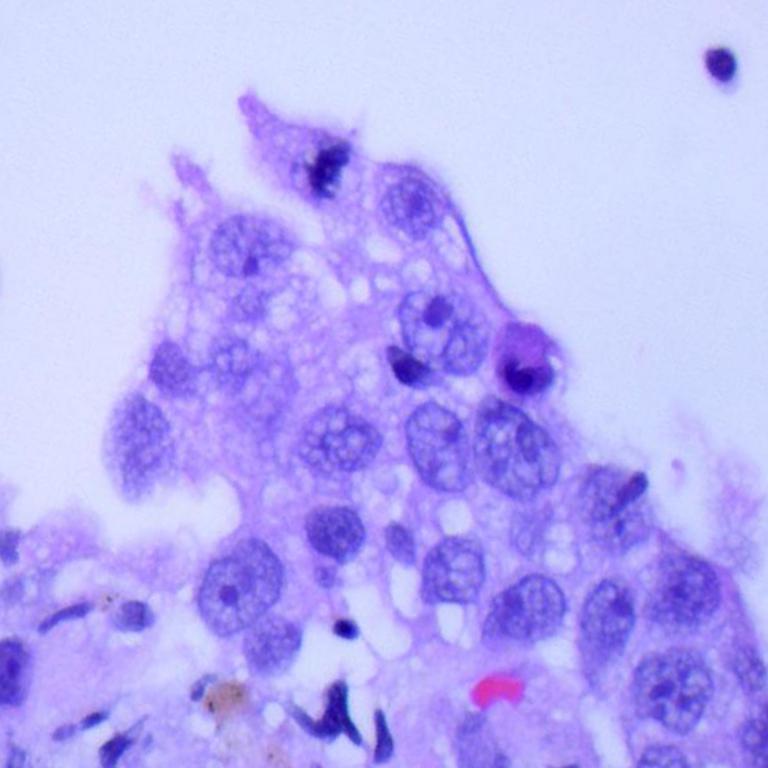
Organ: lung
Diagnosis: adenocarcinomas